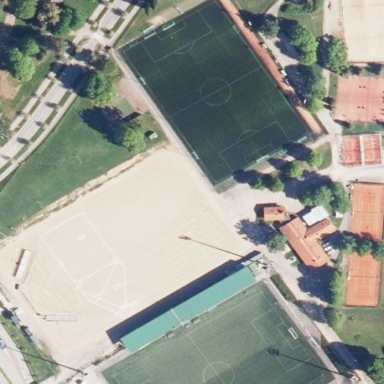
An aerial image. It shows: Sports center with multiple sports facilities on the leisure land.